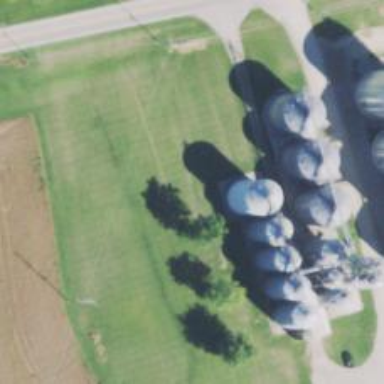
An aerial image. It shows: Silo.